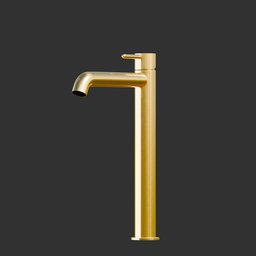
Label: appliances